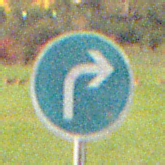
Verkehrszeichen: VorgeschriebeneFahrtrichtungRechts
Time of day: Night
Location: Outdoor (Nature)
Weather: Clear
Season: NotSpecified
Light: Natural